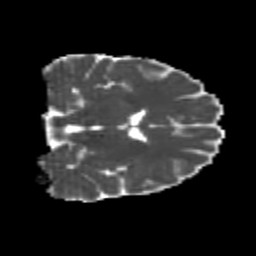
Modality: MD
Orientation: coronal
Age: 22
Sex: female
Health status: healthy
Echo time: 0.074 s